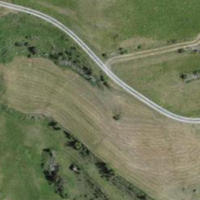
EUNIS habitat code: 26
Species observed at this site:
Echium vulgare